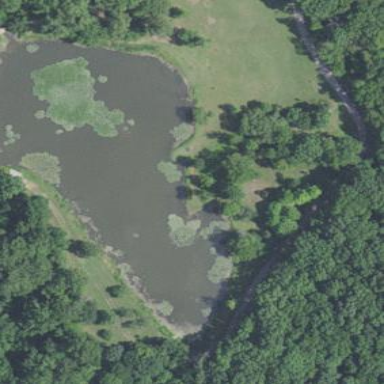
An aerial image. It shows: Pond with natural water.